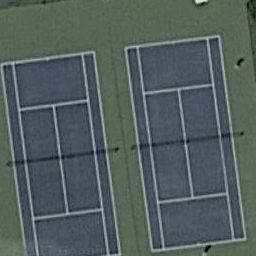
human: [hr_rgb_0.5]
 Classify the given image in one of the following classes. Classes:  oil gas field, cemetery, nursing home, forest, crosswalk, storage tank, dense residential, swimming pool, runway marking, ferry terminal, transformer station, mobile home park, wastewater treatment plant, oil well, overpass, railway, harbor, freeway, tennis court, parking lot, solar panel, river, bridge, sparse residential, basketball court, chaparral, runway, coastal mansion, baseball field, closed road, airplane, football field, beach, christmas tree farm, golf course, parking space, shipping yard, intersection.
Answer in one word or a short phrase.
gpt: tennis court